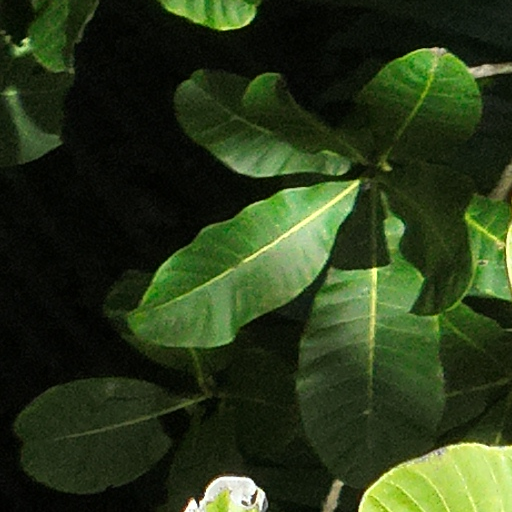
Species: Anacardium excelsum
GBIF accepted scientific name: Anacardium excelsum
Crown area (m\u00b2): 295.977